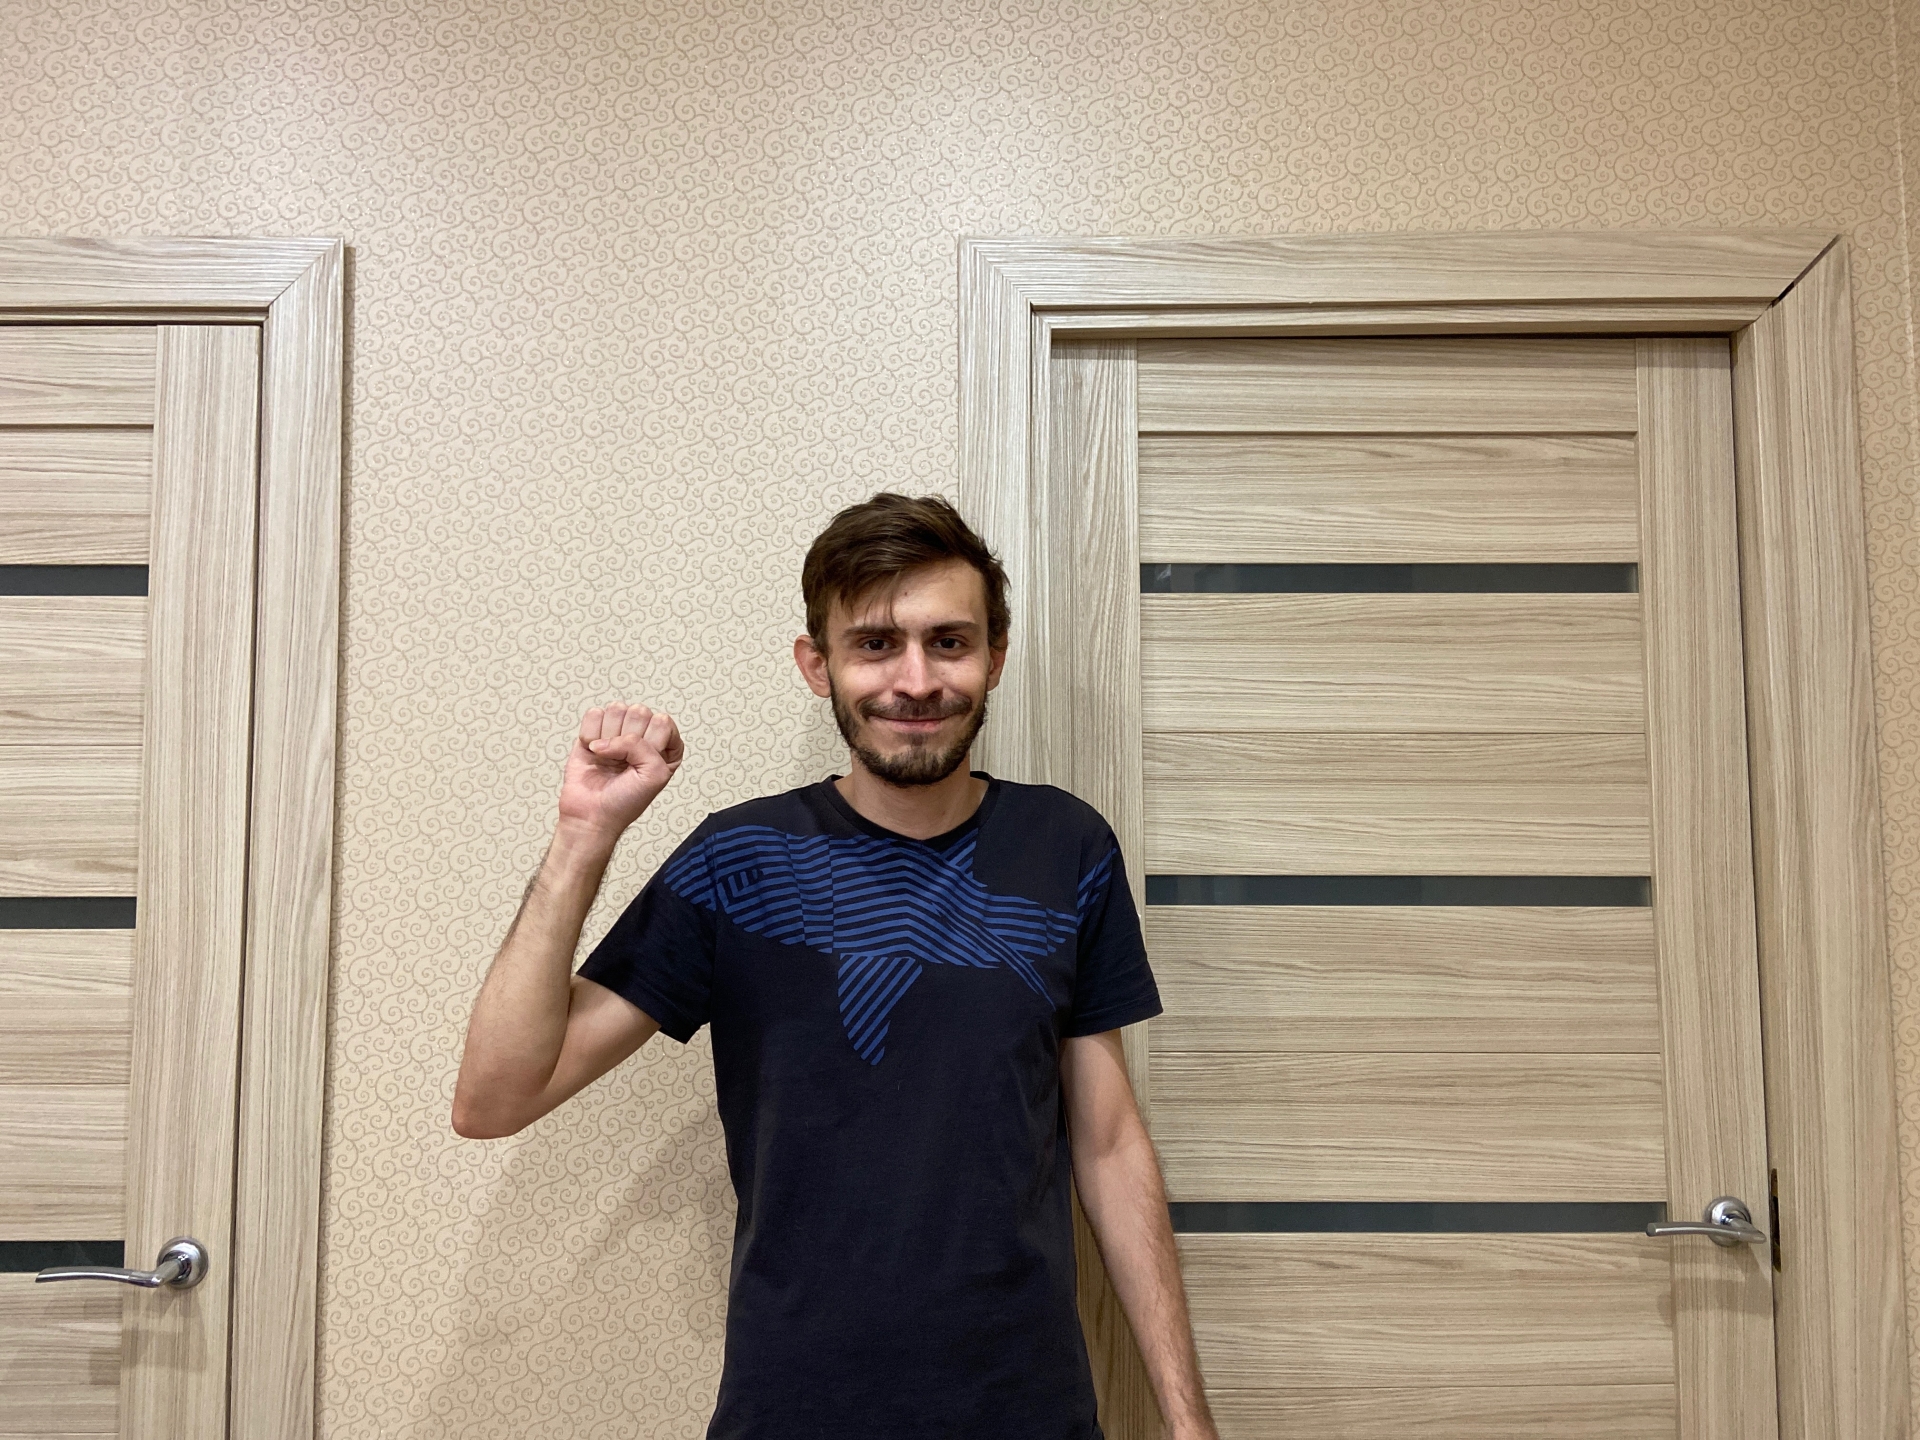
Label: clear